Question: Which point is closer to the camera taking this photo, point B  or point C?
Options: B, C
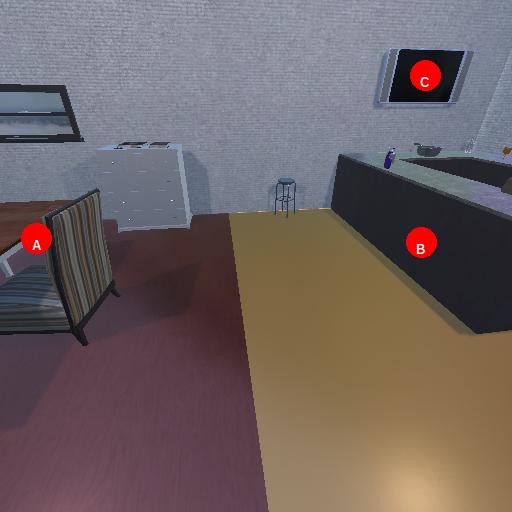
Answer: B